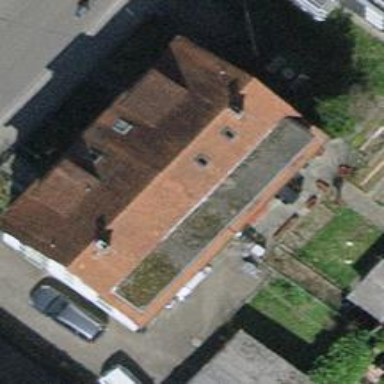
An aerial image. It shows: Apartments building with gabled tile roof.